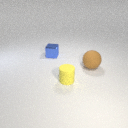
small yellow rubber cylinder in front of small blue metal cube